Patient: sex F, age 64
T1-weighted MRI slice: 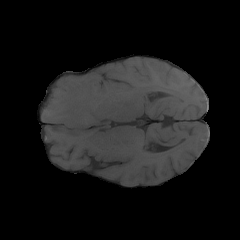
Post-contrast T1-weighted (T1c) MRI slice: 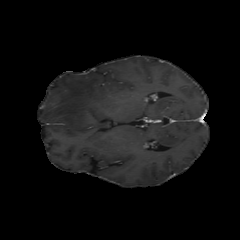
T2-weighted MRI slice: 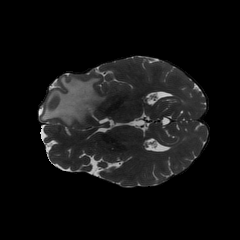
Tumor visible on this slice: yes
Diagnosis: Glioblastoma, IDH-wildtype
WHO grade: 4